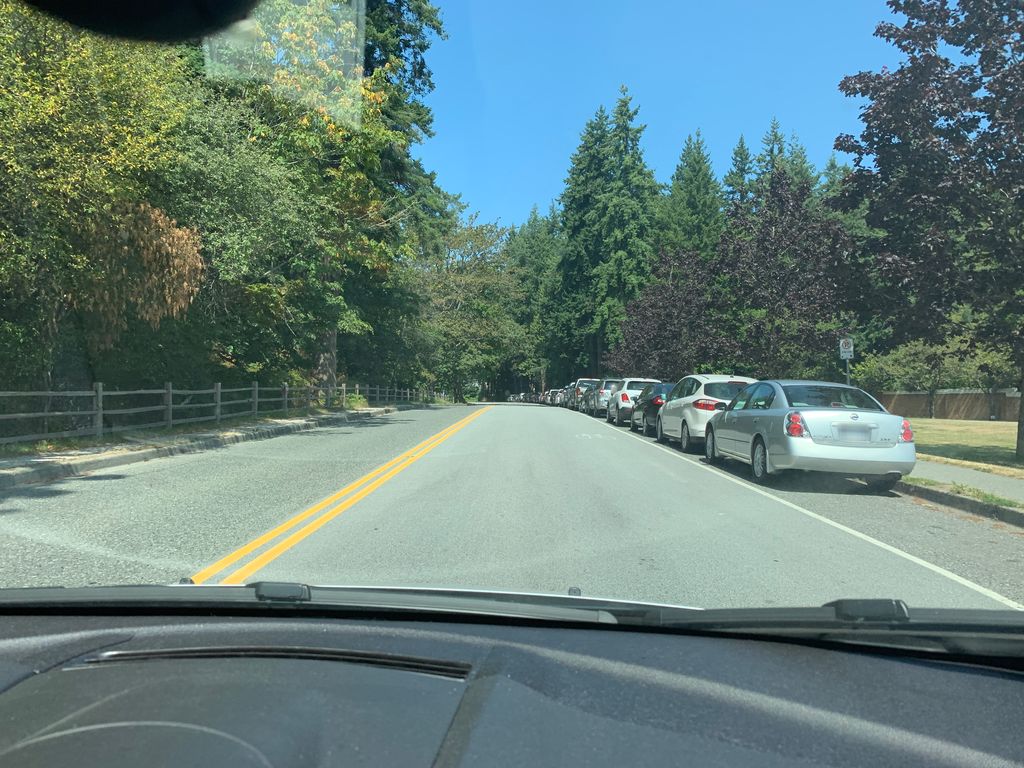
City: vancouver